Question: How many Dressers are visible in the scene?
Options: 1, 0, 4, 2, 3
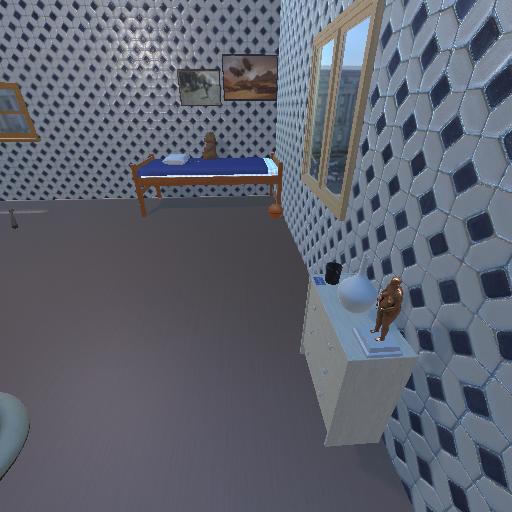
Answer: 1